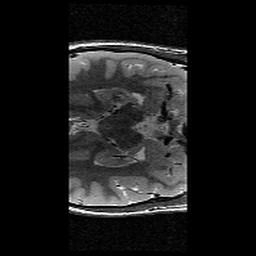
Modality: T2w
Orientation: axial
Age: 12
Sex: female
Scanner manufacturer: siemens
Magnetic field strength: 3 T
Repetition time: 9.23 s
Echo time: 0.067 s